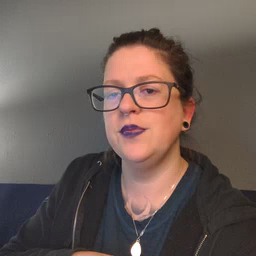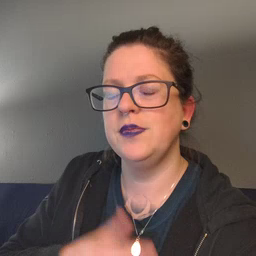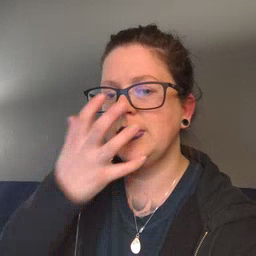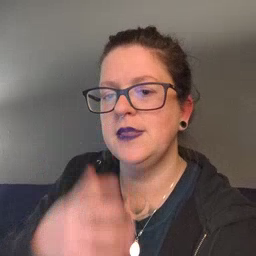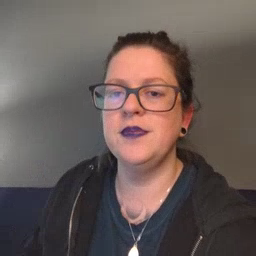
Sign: mad